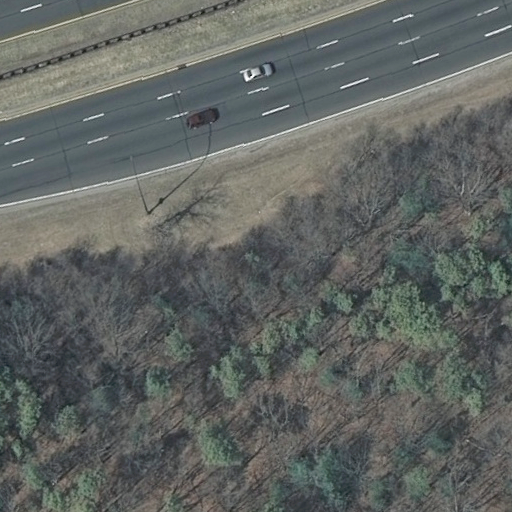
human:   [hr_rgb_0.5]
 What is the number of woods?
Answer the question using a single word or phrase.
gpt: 1

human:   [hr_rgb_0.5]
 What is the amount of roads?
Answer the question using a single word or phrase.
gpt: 3

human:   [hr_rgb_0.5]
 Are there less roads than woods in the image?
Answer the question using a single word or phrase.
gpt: no

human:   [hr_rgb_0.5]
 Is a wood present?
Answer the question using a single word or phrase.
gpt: yes

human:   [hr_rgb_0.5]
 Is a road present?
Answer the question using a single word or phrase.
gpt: yes

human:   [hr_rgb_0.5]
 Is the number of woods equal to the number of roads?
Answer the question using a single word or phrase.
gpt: no

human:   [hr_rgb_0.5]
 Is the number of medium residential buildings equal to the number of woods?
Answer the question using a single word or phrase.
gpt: no

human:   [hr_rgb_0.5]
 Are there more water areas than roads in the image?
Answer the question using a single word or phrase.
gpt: no

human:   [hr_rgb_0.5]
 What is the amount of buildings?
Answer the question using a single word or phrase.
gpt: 0

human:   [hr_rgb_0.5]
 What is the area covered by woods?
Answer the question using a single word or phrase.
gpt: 10599m2

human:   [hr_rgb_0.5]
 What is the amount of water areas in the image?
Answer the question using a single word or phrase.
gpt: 0

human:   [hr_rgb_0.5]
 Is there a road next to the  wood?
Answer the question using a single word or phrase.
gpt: yes

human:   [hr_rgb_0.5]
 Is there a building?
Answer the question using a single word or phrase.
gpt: no

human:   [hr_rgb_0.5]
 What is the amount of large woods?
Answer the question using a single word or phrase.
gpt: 1

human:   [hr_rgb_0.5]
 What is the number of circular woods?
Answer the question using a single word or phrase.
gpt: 0

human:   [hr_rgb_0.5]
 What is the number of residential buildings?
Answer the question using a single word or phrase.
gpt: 0

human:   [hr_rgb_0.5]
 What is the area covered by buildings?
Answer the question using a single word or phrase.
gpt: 0m2

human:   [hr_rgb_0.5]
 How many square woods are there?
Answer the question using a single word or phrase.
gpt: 0

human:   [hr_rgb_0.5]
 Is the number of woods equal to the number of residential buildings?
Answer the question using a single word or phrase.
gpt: no

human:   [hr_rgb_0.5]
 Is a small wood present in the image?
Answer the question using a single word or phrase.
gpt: no

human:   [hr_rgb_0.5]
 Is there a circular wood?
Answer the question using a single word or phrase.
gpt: no

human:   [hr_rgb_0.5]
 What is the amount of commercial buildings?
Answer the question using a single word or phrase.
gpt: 0

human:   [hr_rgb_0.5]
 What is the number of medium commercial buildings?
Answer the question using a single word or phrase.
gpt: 0

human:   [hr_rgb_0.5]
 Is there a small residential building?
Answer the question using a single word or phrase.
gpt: no

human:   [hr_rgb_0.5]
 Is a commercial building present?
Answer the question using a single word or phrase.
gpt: no

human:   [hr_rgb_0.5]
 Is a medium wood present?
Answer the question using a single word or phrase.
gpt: no

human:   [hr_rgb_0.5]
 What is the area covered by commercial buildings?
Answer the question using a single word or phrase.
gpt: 0m2

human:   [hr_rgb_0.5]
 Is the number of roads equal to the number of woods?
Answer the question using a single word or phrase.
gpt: no

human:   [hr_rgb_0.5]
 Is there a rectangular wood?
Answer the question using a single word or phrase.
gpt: yes

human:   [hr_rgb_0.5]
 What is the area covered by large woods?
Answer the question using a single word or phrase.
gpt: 10599m2

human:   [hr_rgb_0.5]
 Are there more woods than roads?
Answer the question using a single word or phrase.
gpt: no

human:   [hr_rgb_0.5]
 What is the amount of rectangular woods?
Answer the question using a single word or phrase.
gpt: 1

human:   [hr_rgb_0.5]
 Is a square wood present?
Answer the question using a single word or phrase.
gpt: no

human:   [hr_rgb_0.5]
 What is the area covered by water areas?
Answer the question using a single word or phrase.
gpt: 0m2

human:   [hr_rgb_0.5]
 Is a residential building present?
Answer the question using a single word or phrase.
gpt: no

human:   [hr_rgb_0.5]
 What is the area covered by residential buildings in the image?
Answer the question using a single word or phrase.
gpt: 0m2

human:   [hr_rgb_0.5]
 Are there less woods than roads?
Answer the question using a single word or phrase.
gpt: yes

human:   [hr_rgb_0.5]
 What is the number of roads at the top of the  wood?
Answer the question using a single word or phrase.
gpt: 0

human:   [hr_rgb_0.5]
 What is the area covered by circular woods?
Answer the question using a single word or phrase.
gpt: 0m2

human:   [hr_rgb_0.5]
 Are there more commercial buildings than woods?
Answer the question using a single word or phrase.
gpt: no

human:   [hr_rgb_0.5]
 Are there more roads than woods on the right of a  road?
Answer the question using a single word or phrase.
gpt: yes

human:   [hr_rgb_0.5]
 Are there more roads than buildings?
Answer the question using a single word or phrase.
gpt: yes

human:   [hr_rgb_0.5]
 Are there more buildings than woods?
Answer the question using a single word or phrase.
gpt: no

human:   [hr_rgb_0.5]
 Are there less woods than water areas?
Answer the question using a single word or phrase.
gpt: no

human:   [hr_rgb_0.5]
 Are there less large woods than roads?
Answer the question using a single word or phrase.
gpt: yes

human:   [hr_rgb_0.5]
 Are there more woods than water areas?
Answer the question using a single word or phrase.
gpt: yes

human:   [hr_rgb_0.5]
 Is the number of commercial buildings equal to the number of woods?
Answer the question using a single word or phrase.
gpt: no

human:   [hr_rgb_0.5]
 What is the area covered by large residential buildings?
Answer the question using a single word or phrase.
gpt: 0m2

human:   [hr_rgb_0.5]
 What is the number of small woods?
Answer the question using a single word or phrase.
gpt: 0

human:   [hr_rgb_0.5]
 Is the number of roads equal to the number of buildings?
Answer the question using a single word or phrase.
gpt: no

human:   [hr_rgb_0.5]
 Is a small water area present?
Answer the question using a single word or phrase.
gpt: no

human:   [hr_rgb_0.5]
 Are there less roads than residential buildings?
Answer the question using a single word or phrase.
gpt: no

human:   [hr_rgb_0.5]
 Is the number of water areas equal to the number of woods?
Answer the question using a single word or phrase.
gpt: no

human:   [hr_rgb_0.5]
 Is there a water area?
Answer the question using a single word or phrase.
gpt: no

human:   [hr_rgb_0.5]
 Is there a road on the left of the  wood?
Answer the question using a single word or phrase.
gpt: no

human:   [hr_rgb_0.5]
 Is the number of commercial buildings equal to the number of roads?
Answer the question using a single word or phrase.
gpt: no

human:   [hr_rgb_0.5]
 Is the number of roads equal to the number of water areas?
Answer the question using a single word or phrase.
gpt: no

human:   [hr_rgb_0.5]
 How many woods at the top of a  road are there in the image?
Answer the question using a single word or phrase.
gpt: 1

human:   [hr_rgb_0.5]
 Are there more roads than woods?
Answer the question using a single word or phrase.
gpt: yes

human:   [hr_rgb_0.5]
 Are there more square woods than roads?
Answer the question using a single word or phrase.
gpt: no

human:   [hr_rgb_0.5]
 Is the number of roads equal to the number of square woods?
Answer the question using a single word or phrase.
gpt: no

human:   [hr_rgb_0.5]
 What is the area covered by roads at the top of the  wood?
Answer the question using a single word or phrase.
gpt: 0m2

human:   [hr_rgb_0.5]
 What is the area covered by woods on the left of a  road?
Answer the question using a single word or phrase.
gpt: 10599m2

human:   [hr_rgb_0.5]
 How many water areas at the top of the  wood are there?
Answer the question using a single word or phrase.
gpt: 0